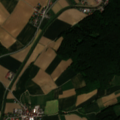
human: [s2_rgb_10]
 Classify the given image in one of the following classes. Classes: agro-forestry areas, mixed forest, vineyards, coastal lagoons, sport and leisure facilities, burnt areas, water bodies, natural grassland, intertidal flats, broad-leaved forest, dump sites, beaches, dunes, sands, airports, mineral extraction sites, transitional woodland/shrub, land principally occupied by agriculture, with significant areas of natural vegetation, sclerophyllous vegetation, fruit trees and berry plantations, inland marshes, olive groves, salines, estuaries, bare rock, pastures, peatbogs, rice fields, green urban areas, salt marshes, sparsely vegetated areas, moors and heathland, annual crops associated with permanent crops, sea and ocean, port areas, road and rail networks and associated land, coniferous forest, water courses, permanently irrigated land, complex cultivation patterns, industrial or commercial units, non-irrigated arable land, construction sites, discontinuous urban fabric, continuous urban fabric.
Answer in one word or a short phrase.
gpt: discontinuous urban fabric, non-irrigated arable land, broad-leaved forest